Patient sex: F
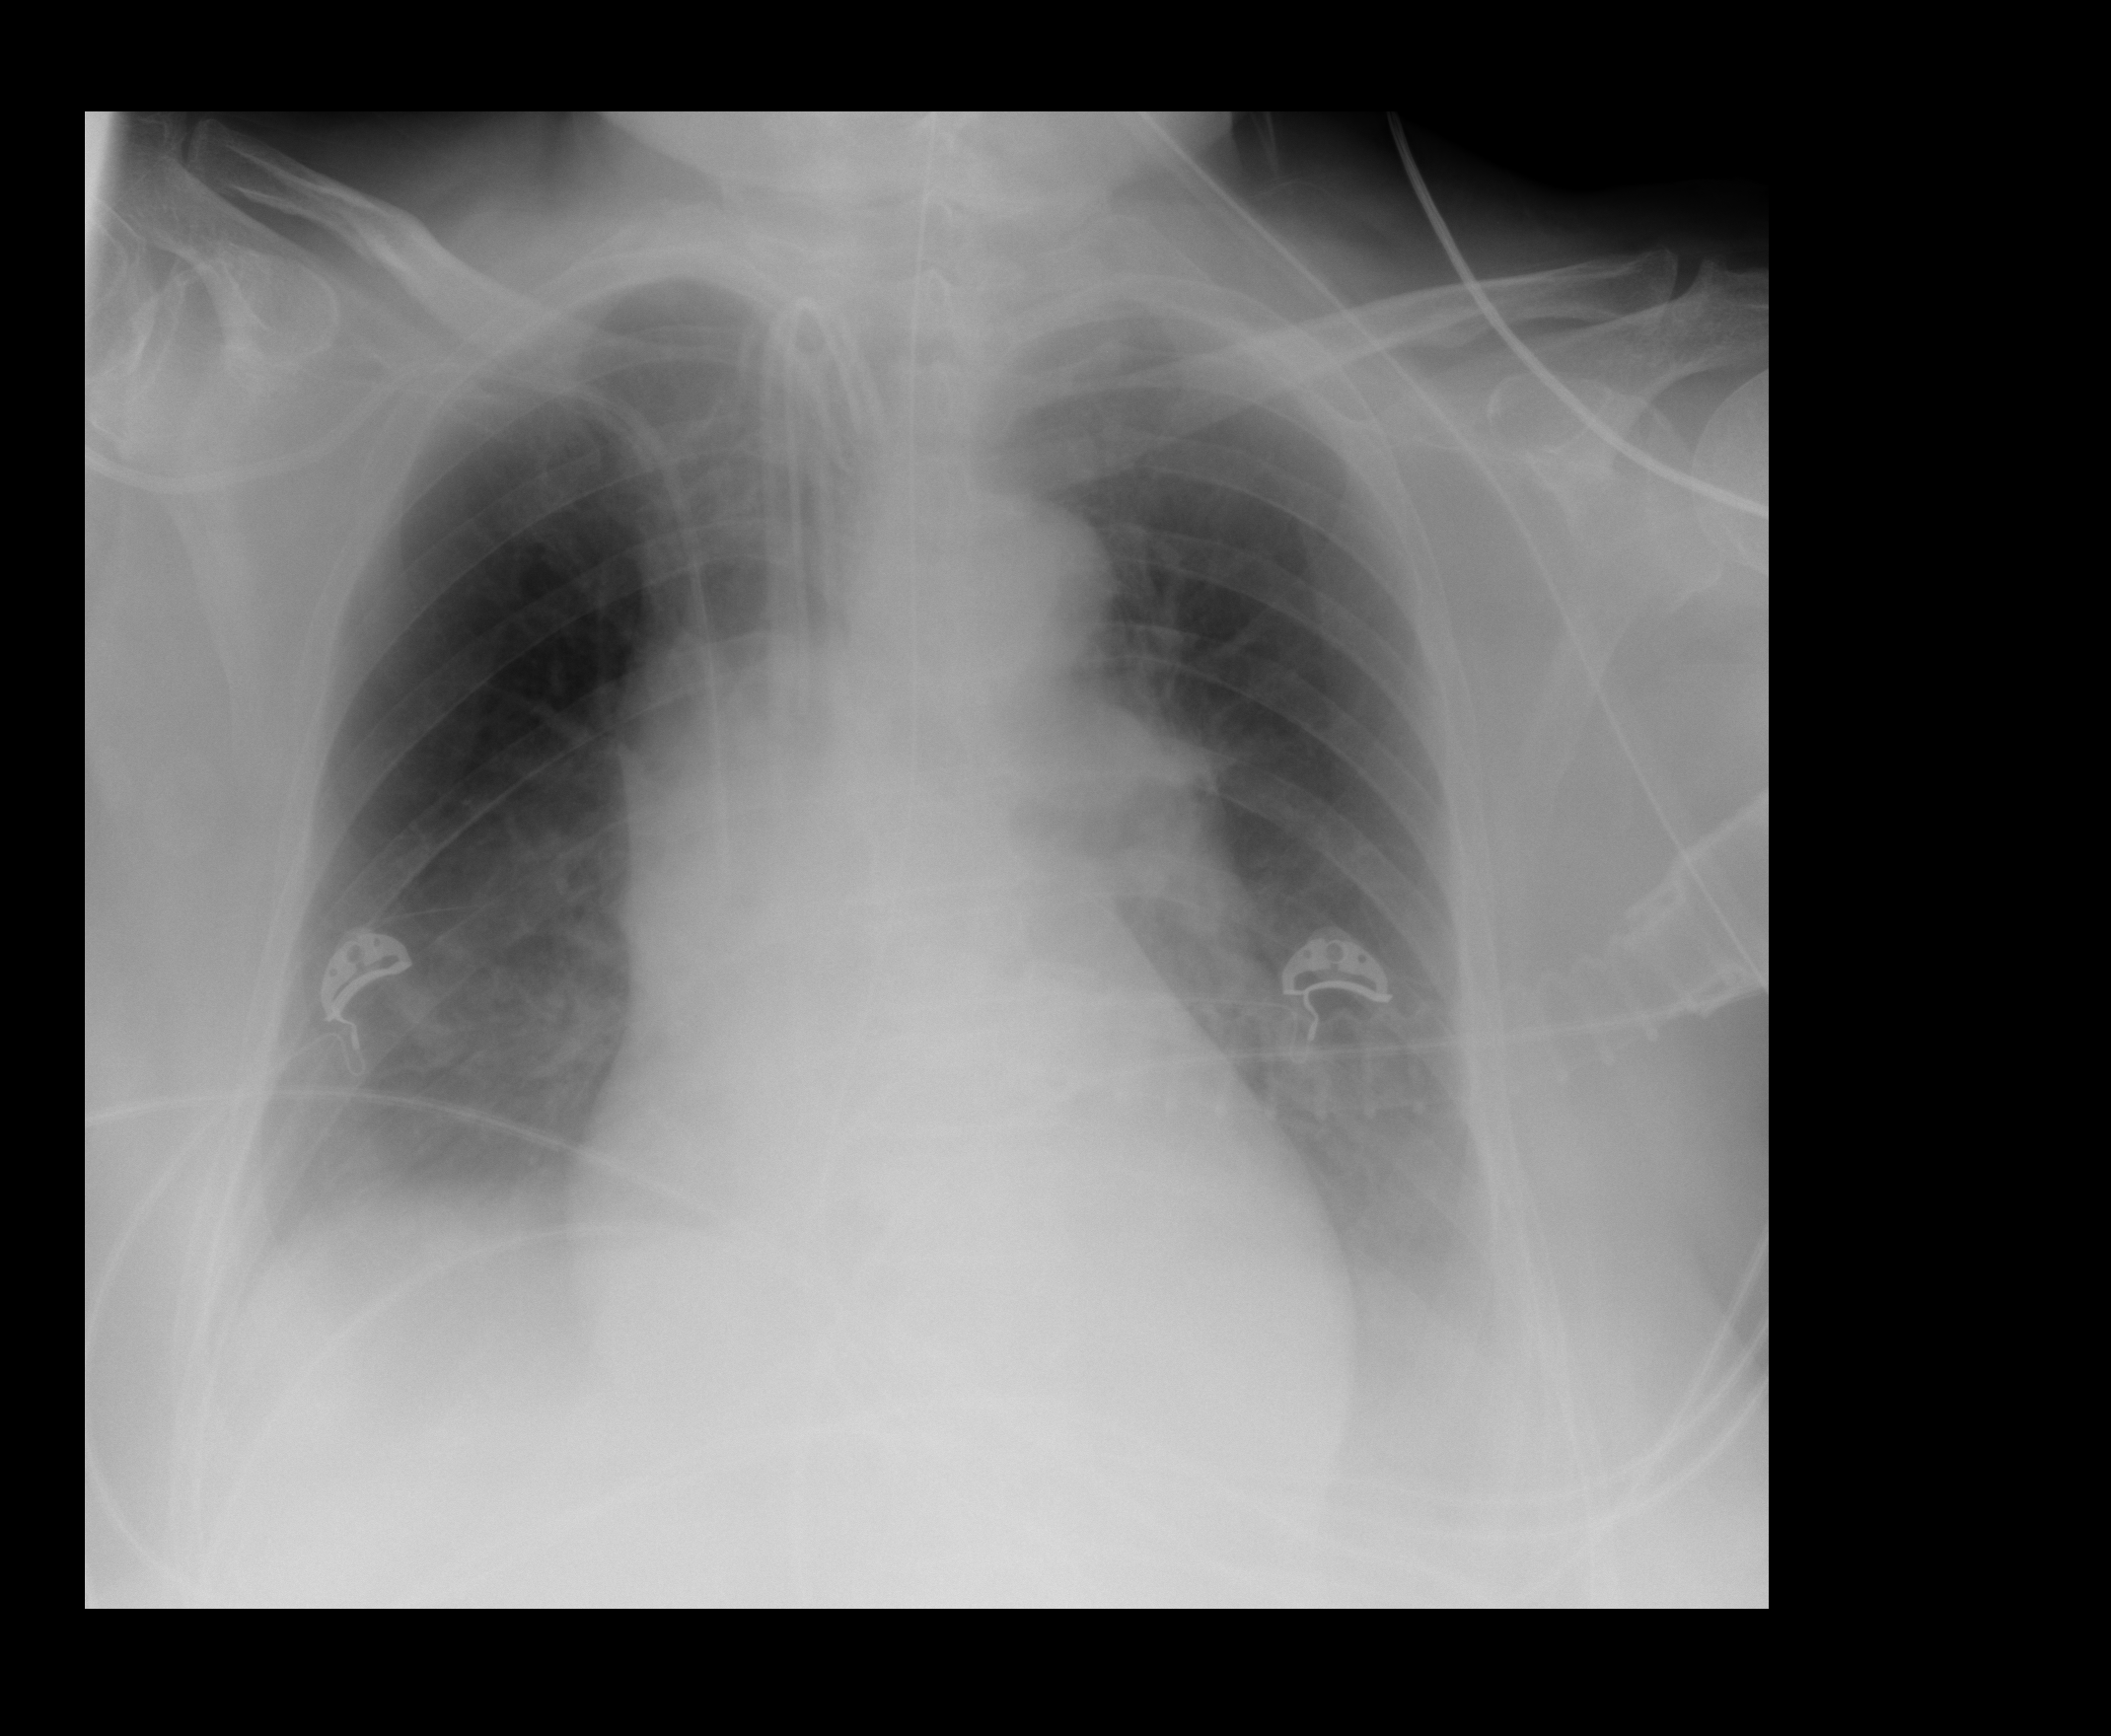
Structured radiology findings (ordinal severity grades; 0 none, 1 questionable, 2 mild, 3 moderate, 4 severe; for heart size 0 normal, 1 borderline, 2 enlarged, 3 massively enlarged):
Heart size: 0
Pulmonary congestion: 0
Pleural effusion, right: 2
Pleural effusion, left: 2
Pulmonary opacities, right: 0
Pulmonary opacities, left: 0
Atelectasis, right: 0
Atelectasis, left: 0